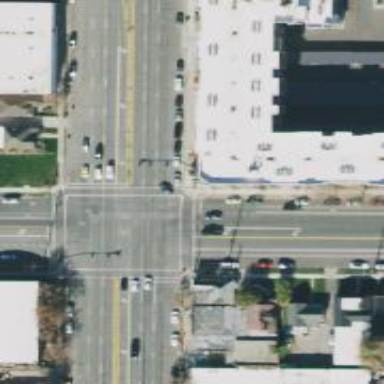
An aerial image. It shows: Crossing with line markings on the road.